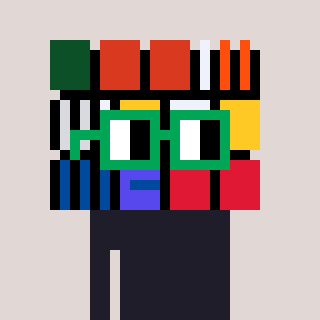
a pixel art character with square green glasses, a abstract-shaped head and a green-colored body on a warm background